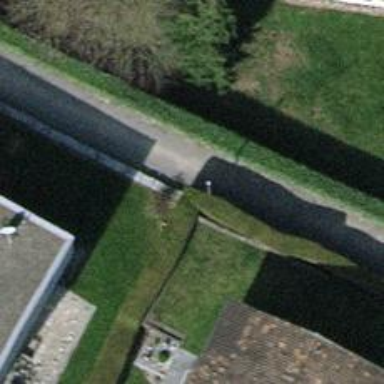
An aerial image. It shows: Hedge barrier.